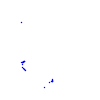
Particle: proton